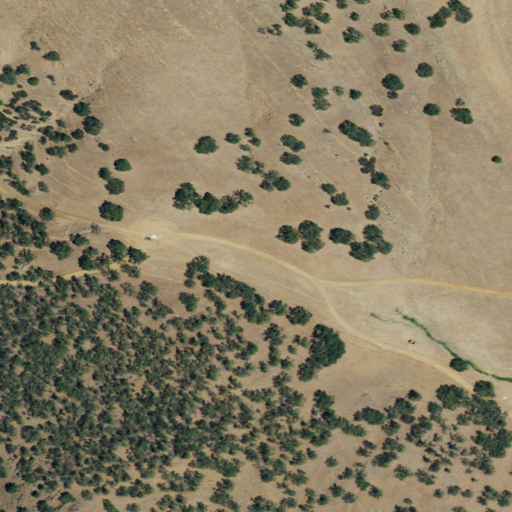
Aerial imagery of gap in California named Sulphur Gap containing grassland and shrub